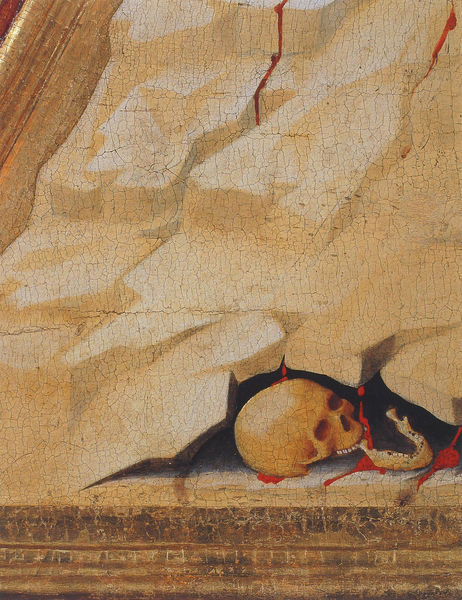
Titel: La Croce di S. Maria Novella
Künstler: Giotto di Bondone
Standort: Florenz, S. Maria Novella (EU - I - Toskana)
Schlagwörter: felsen, holz, schwarz, rot, malerei, rahmen, schädel, stein, tod, höhle, bilderrahmen, blut, gebiss, totenkopf, unterkiefer, zähne, kiefer, fresko, totenschädel, riss, spalt, augenhöhle, felsspalt